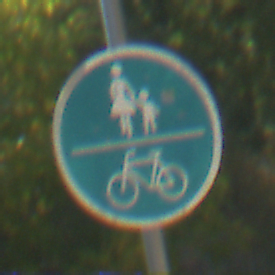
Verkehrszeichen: GemeinsamerGehUndRadweg
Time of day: MorningAfternoon
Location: Outdoor (Nature)
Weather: PartlyCloudy
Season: NotSpecified
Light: Natural